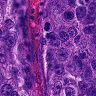
Metastatic tissue present: yes